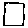
Label: square